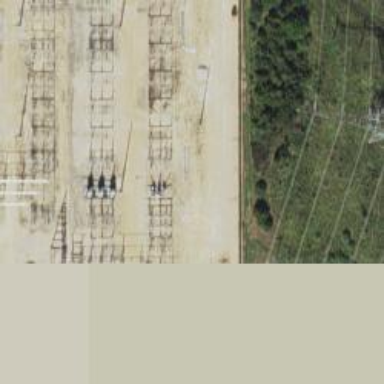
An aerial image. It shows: Switch for power supply.